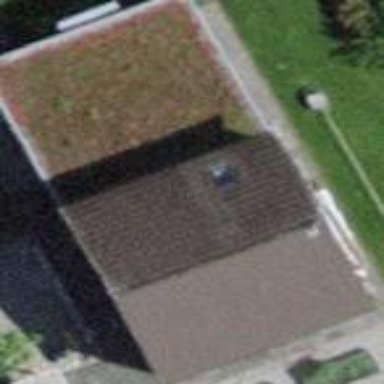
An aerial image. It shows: Detached building.